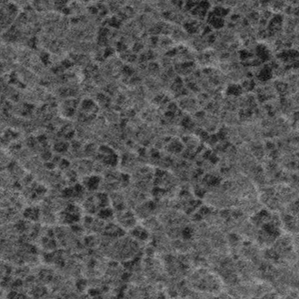
Label: frost